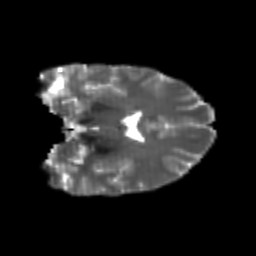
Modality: T2w
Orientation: coronal
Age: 23
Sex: female
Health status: healthy
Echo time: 0.074 s